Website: home-depot
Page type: payment
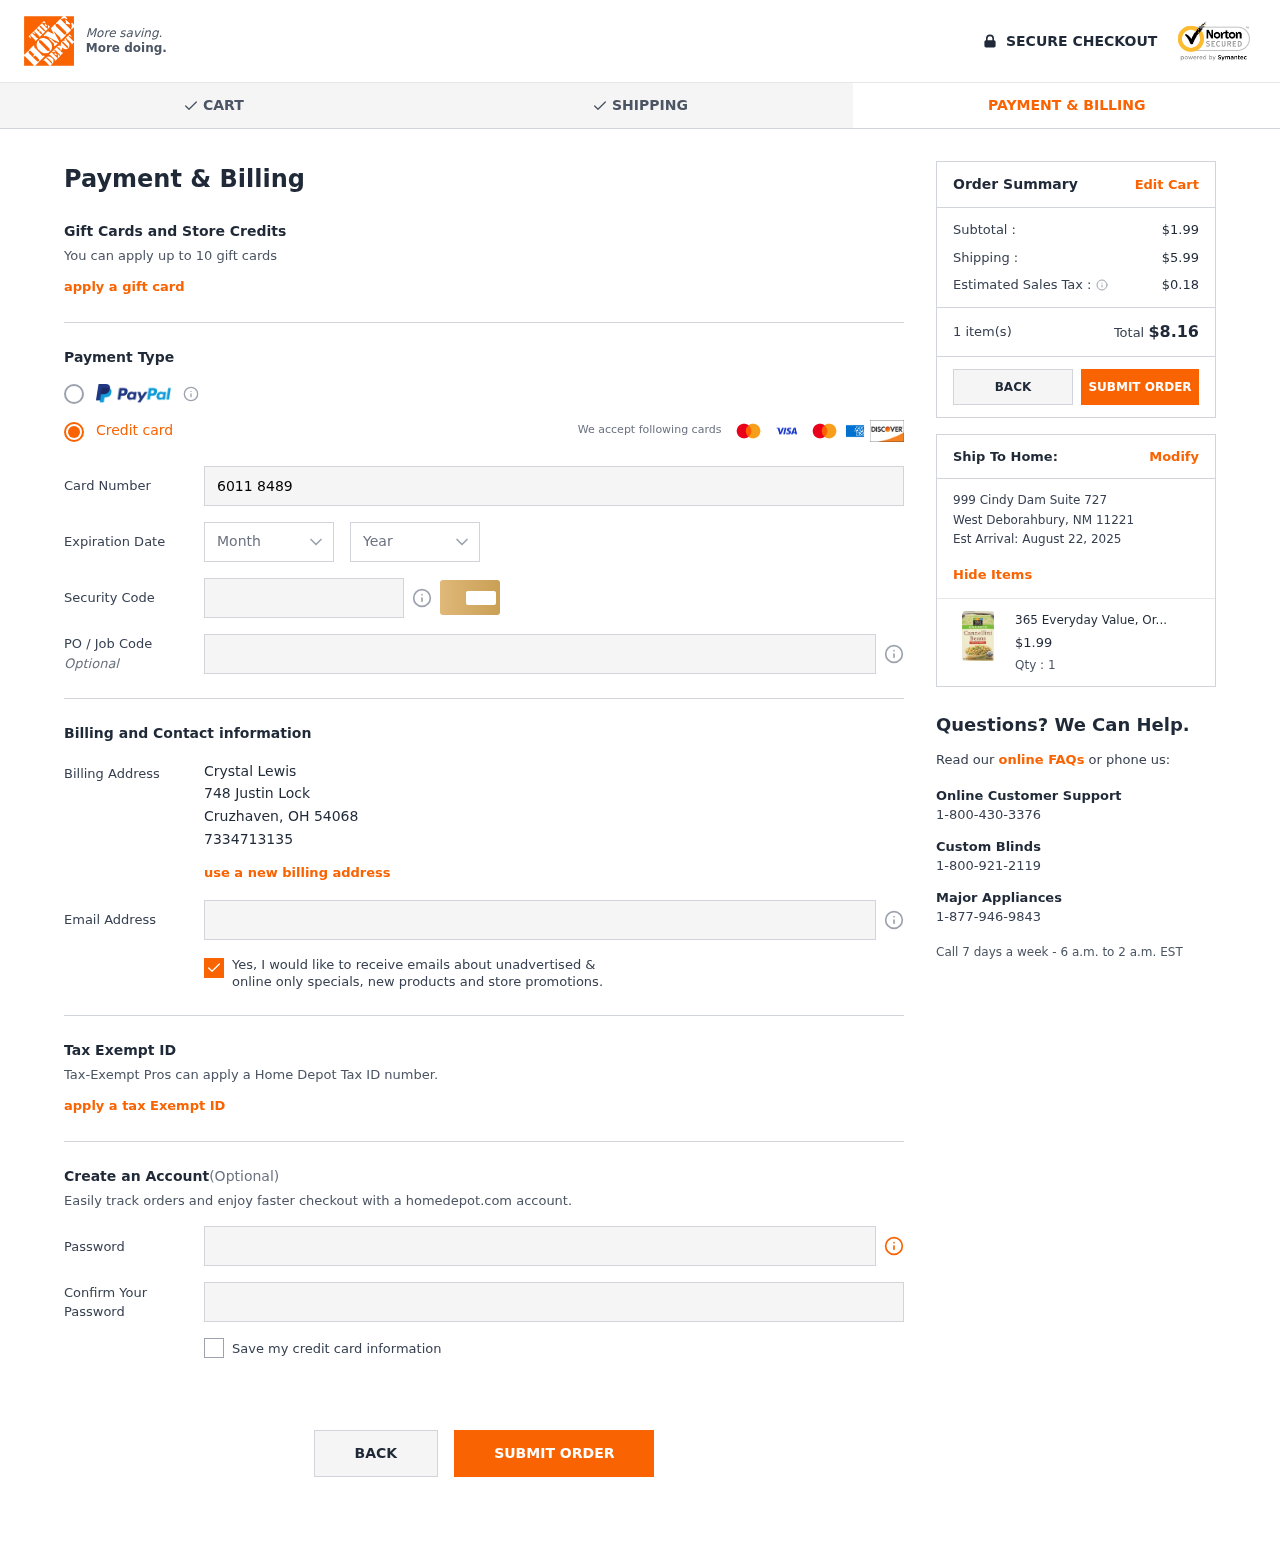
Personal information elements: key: PII_CARD_CVV
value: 548
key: PII_CARD_EXPIRY_MONTH
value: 08
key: PII_CARD_EXPIRY_YEAR
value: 28
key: PII_CARD_NUMBER
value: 6011 8489 1439 3596
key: PII_CITY
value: Cruzhaven
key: PII_CITY2
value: West Deborahbury
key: PII_EMAIL
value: crystal_lewis@gmail.com
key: PII_FULLNAME
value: Crystal Lewis
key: PII_JOB_CODE
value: JOB-6128
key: PII_PHONE
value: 7334713135
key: PII_POSTCODE
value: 54068
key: PII_POSTCODE2
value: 11221
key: PII_STATE_ABBR
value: OH
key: PII_STATE_ABBR2
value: NM
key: PII_STREET
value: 748 Justin Lock
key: PII_STREET2
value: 999 Cindy Dam Suite 727
Product elements: key: PRODUCT1_NAME
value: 365 Everyday Value, Organic Cannellini Beans, No Salt Added, 13.4 oz
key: PRODUCT1_PRICE
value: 1.99
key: PRODUCT1_QUANTITY
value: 1
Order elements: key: ORDER_SUBTOTAL
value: $1.99
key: ORDER_SHIPPING_COST
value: $5.99
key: ORDER_TAX
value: $0.18
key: ORDER_NUM_ITEMS
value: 1 item(s)
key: ORDER_TOTAL
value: $8.16
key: ORDER_DELIVERY_DATE
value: August 22, 2025